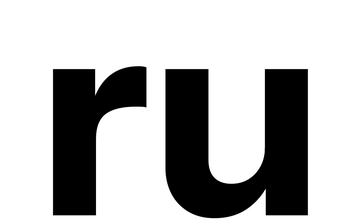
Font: InstrumentSans_Bold